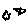
Label: star